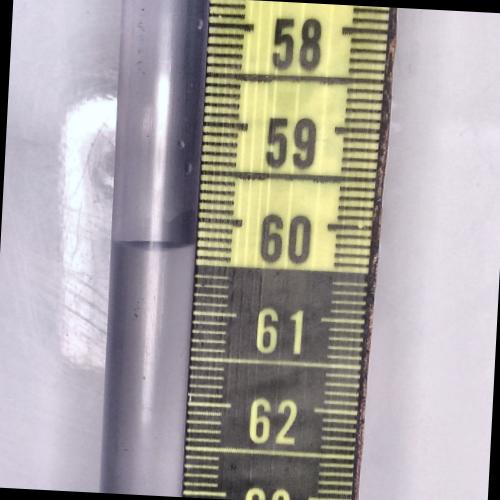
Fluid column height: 60.3 cm